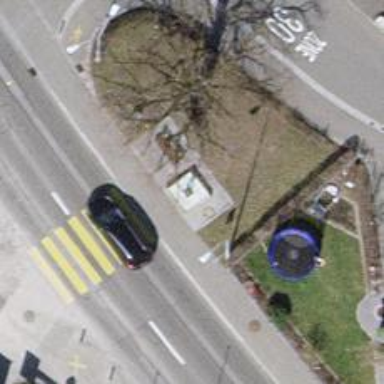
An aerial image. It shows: Fountain.